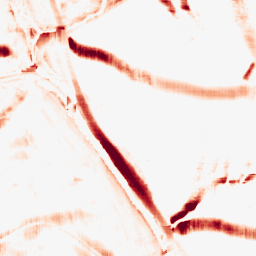
Category: morphological
Decomposition family: morphological_rect
Decomposition parameters: operation: opening
width: 20
height: 20
Upsampling method: sinc_blackman
Upsampling parameters: scale: 2
kernel_size: 4
Upsampling scale: 2